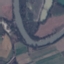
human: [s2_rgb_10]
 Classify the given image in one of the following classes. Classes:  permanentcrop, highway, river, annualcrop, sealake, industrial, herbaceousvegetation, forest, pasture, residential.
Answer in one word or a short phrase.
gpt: River